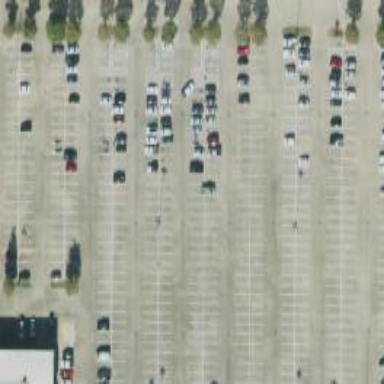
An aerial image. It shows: Parking space.